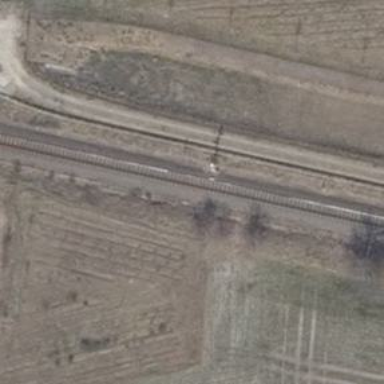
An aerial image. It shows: Railway signal.